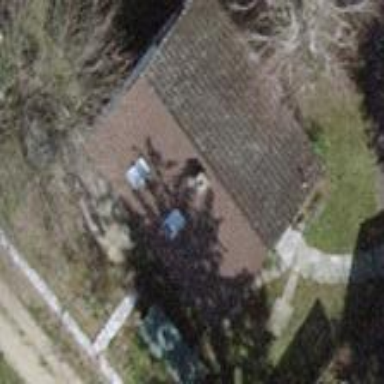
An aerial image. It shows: Building with tile roof.